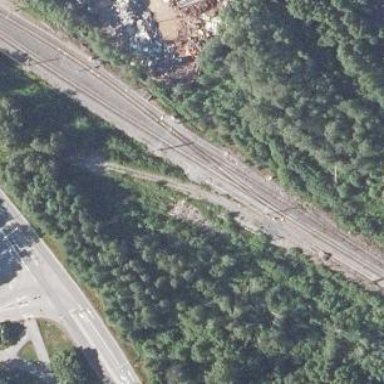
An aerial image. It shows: Rail siding with electrified contact lines for trains.